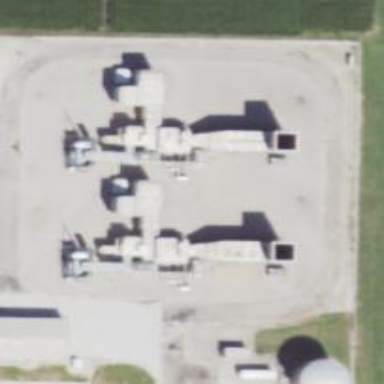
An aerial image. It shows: Gas turbine generator is in use.